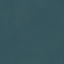
Label: SeaLake